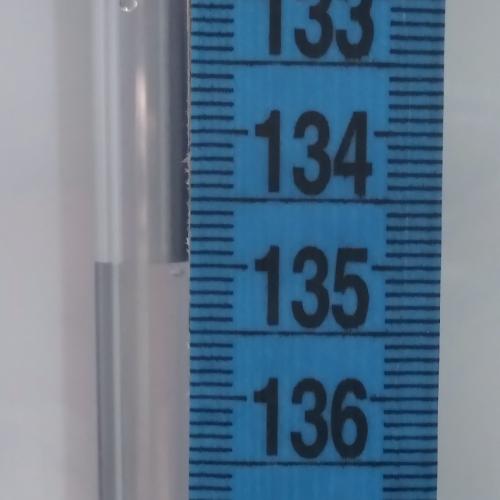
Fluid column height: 135.0 cm